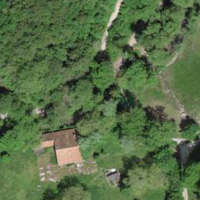
EUNIS habitat code: 41
Species observed at this site:
Ilex aquifolium